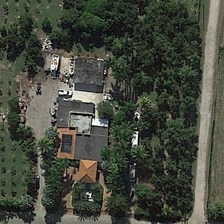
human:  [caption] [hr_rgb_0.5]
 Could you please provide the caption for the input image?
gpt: there are many tall trees around the house .

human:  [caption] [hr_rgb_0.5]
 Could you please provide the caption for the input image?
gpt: in front of the grey roof was a house with a brown roof .

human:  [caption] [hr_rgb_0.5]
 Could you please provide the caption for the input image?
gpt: in front of the grey roof was a house with a brown roof .

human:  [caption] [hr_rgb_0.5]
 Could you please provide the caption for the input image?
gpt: there are many tall trees around the house .

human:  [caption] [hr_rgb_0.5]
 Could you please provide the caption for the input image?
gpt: there are many tall trees around the house .